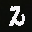
Label: 2